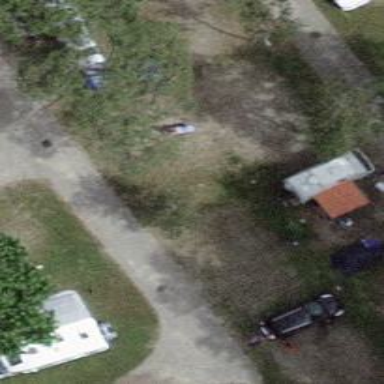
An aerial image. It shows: Camping pitch for tourists.